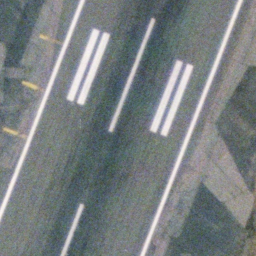
Label: runway